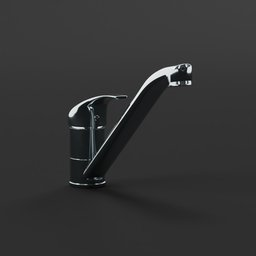
Label: appliances